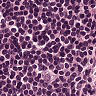
Metastatic tissue present: no